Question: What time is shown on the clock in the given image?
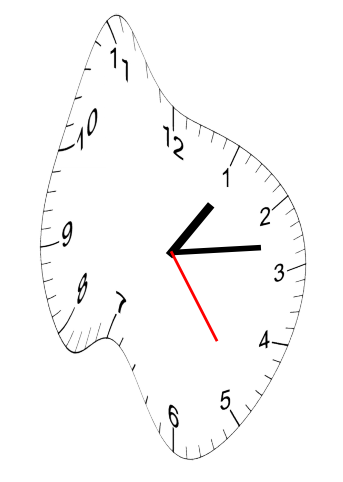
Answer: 01:13:24